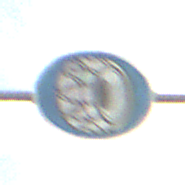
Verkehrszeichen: SchneekettenVorgeschrieben
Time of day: SunriseSunset
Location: Outdoor (Nature)
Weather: PartlyCloudy
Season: NotSpecified
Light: Natural